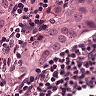
Metastatic tissue present: yes